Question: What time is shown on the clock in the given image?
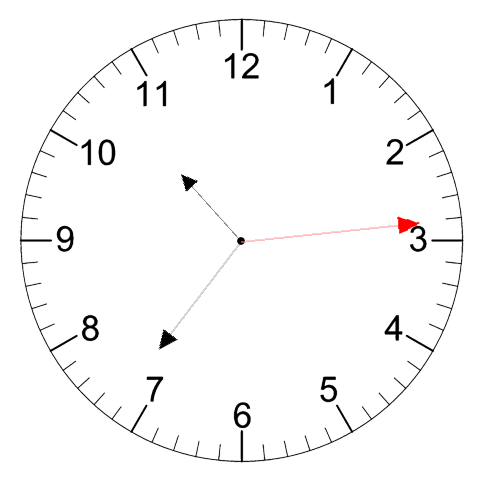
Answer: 10:36:14